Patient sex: F
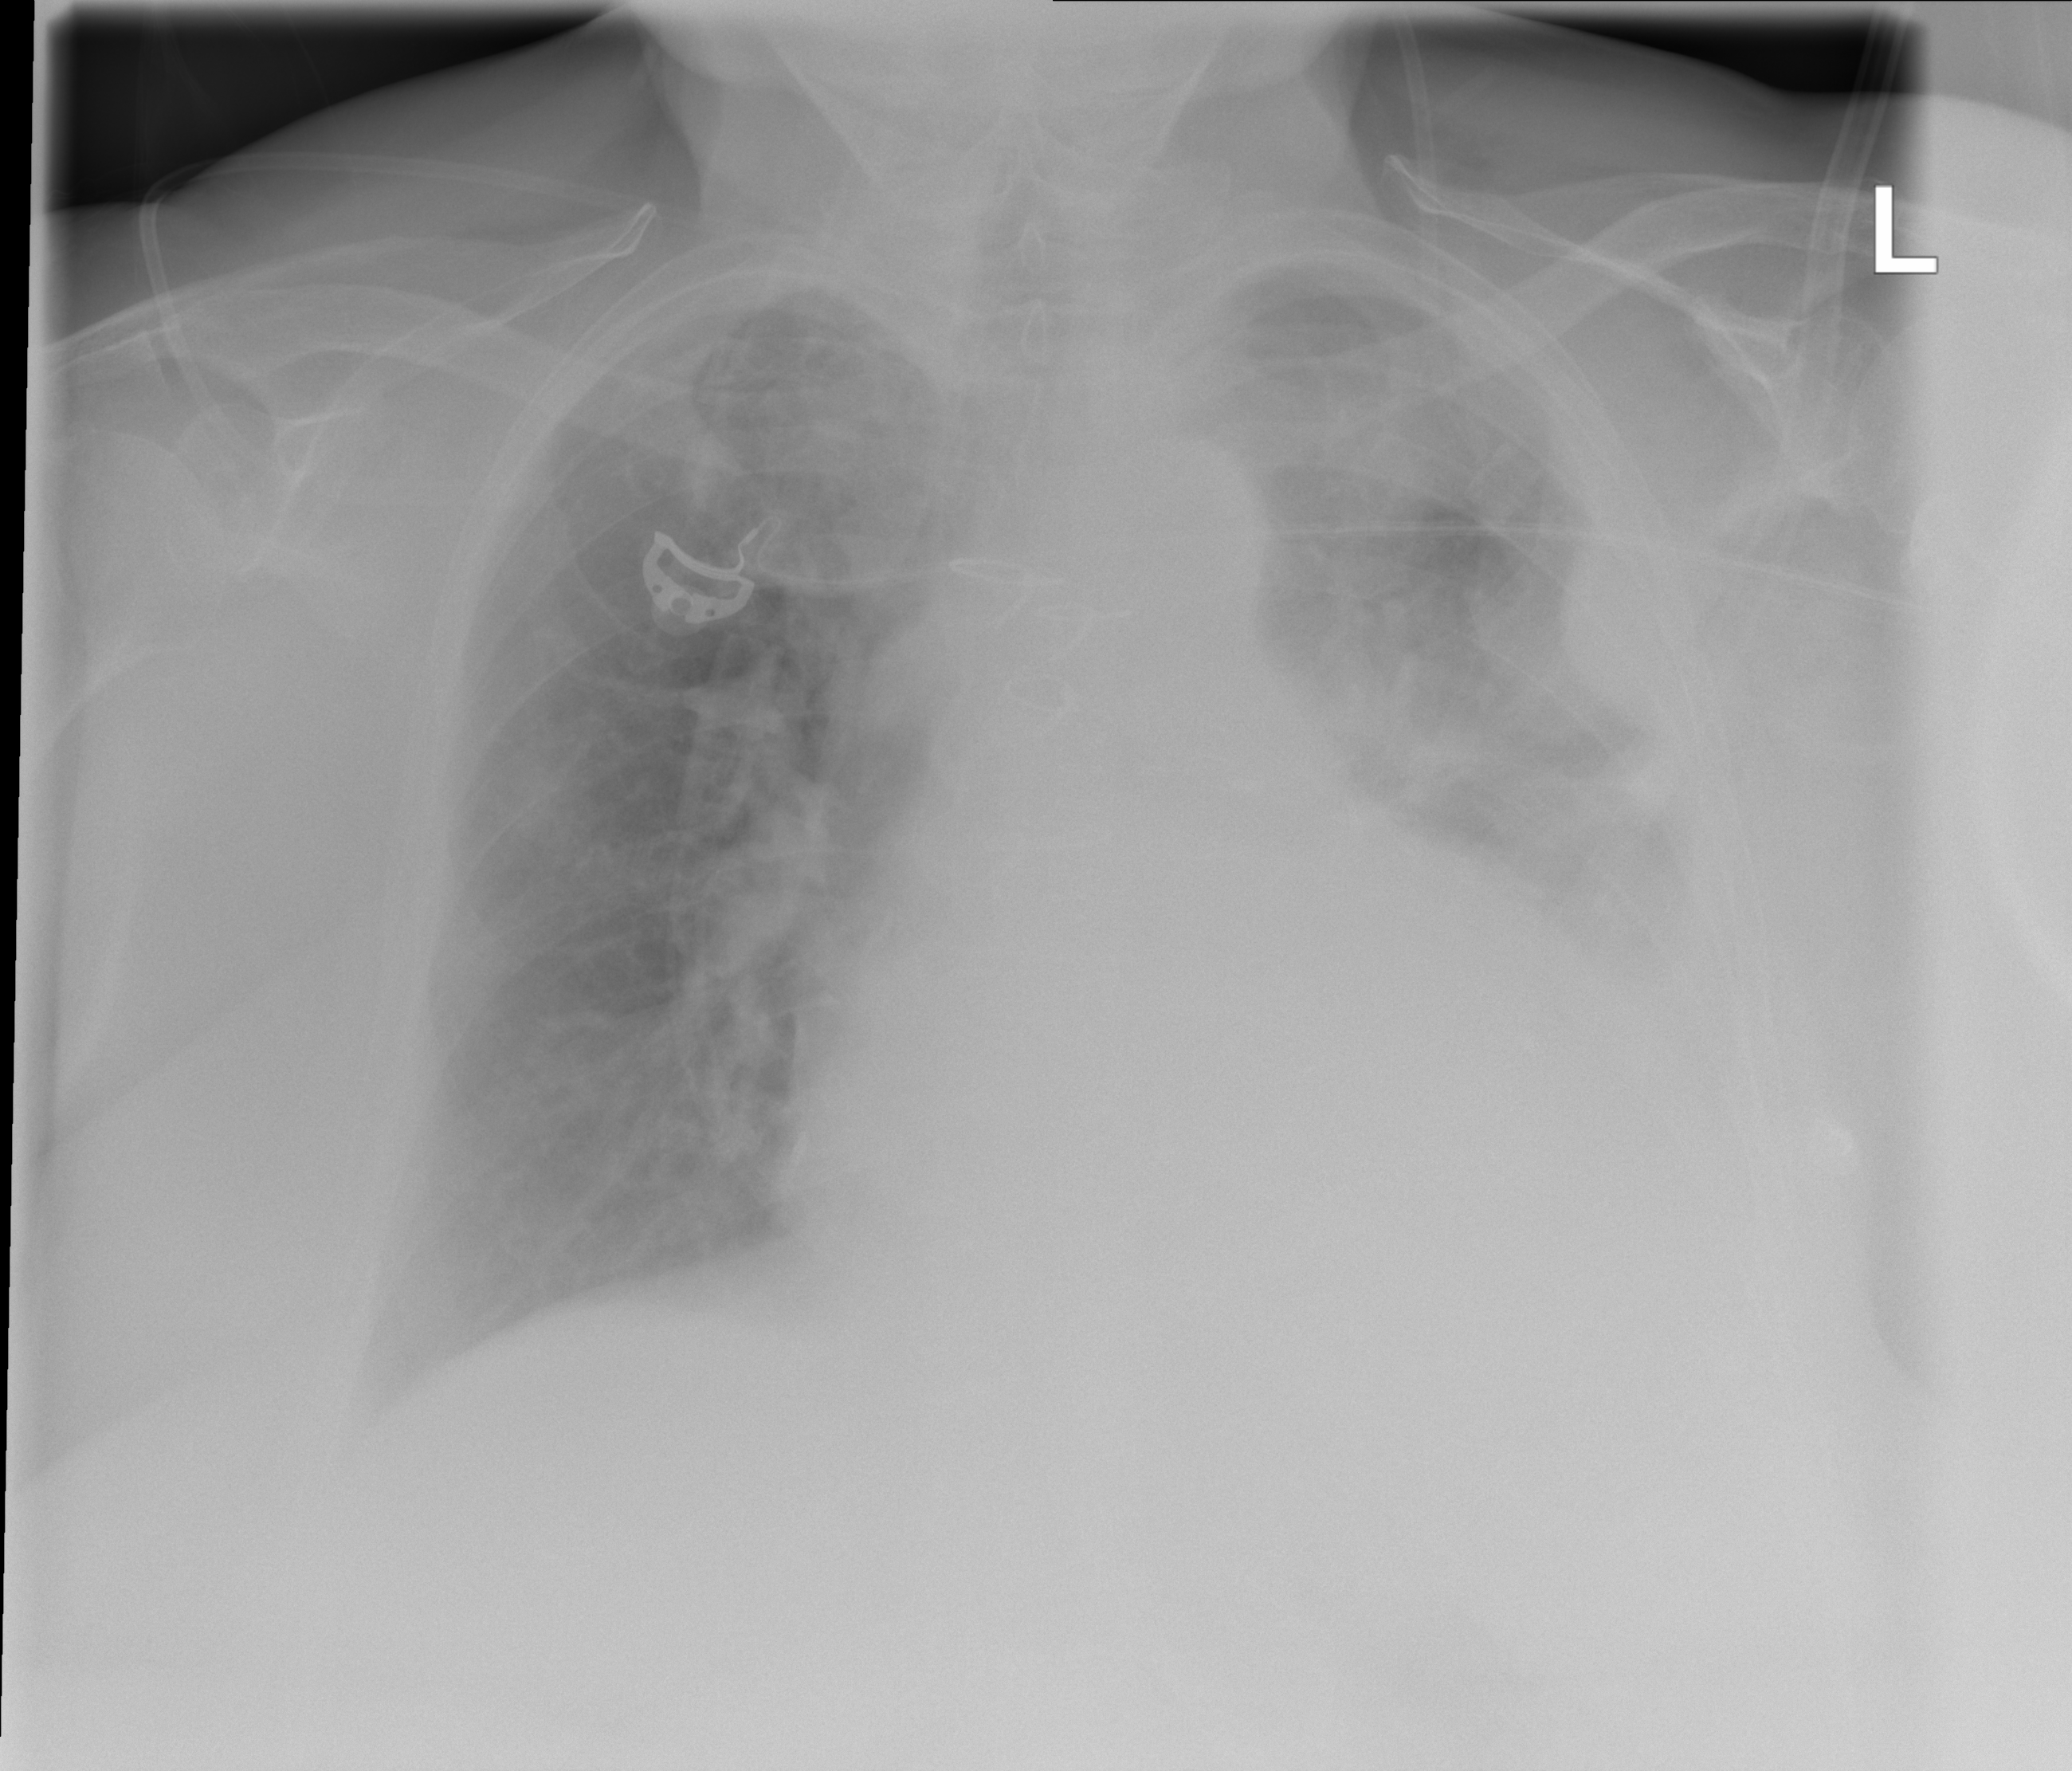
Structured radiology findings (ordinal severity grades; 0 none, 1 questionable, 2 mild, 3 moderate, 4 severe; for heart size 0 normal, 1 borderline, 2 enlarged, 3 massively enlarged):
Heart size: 2
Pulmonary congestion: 2
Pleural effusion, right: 0
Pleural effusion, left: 3
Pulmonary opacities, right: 0
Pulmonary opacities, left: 2
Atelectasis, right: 0
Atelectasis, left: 3